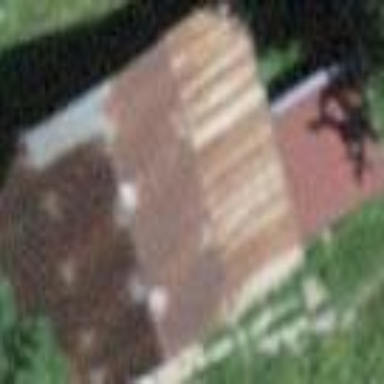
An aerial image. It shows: Rural barn.